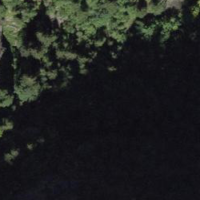
EUNIS habitat code: 32
Species observed at this site:
Polystichum lonchitis